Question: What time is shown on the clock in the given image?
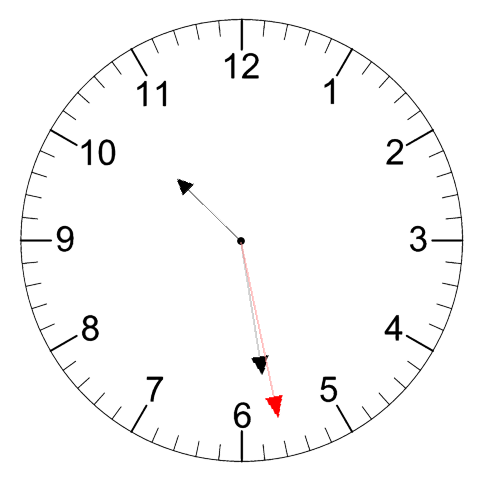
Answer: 10:28:28